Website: apple-inc
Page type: payment
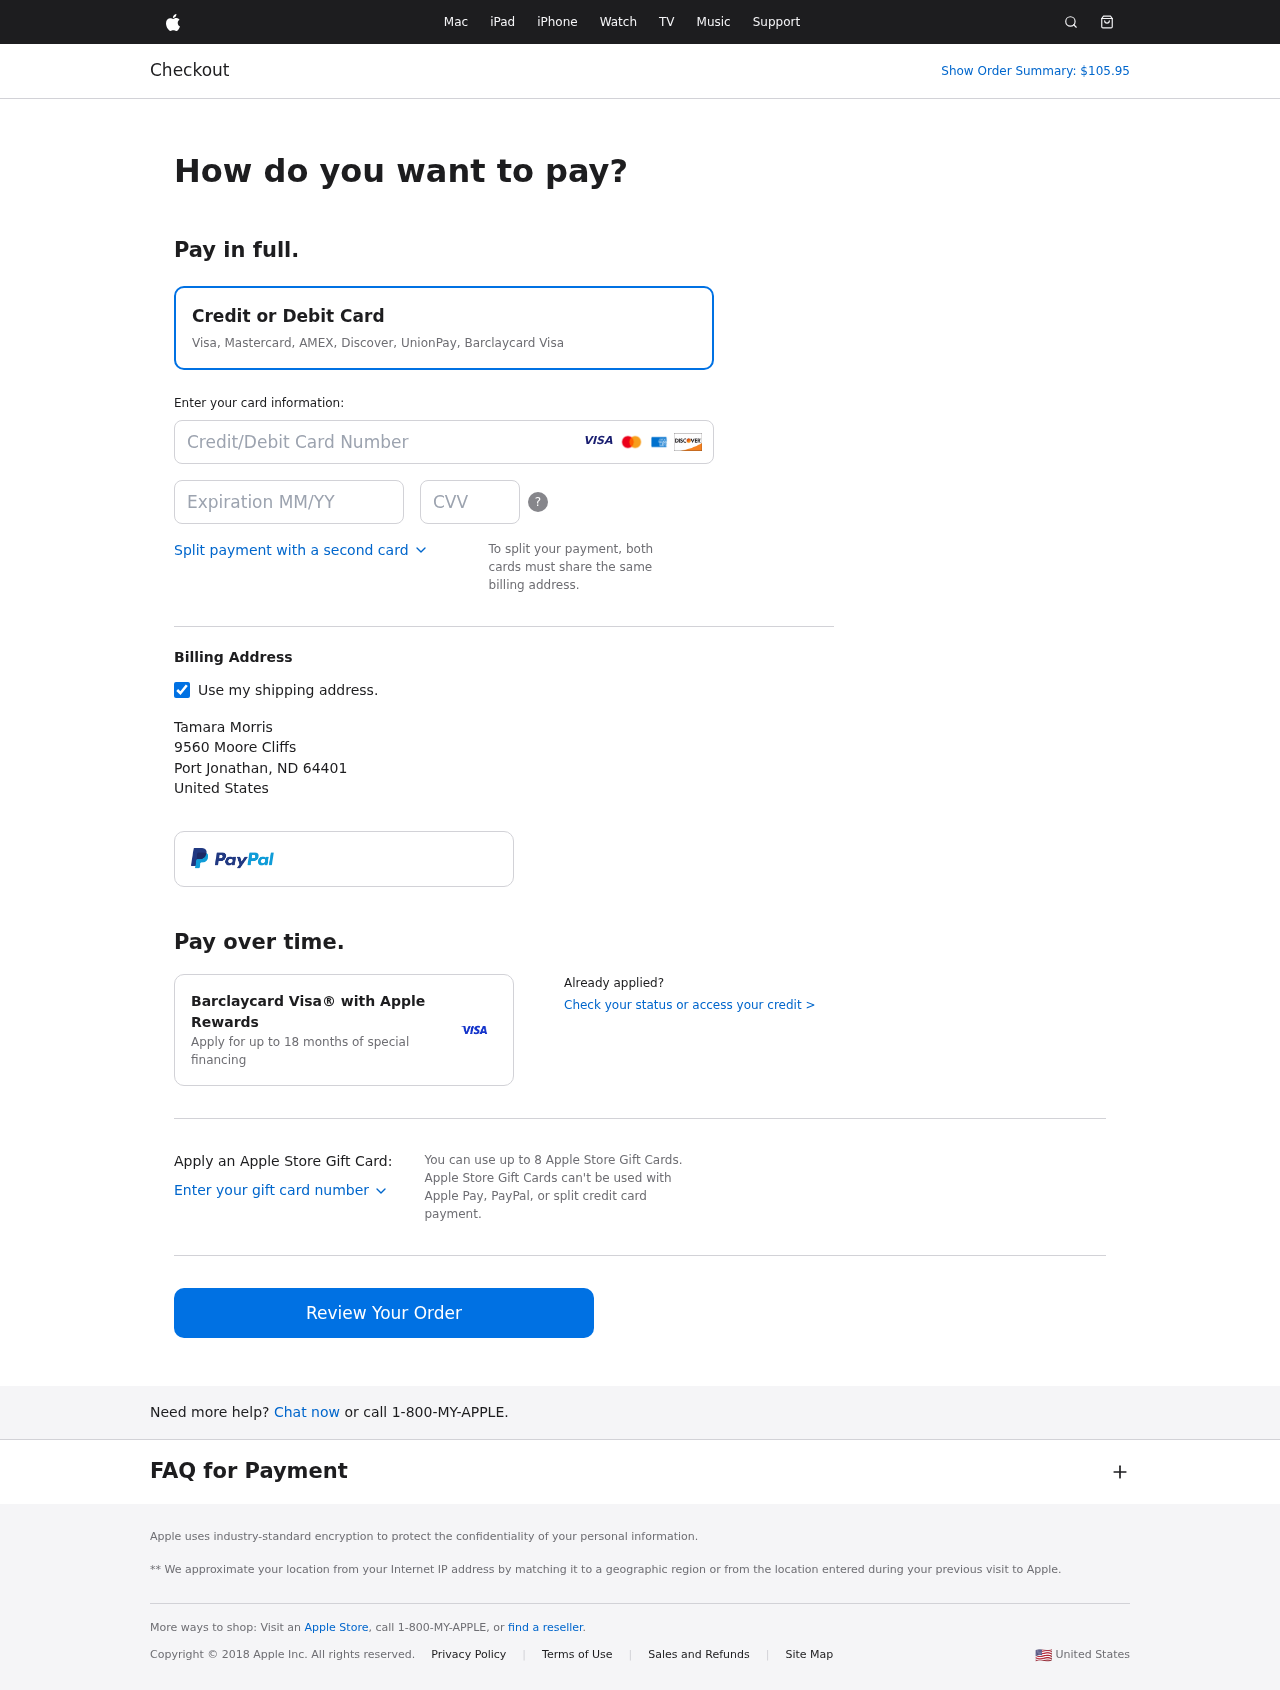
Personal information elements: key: PII_CARD_CVV
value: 832
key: PII_CARD_EXPIRY
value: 10/27
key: PII_CARD_NUMBER
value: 2279 8647 6120 8775
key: PII_CITY
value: Port Jonathan
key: PII_COUNTRY
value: United States
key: PII_FULLNAME
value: Tamara Morris
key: PII_POSTCODE
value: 64401
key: PII_STATE_ABBR
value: ND
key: PII_STREET
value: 9560 Moore Cliffs
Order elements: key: ORDER_TOTAL
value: Show Order Summary: $105.95